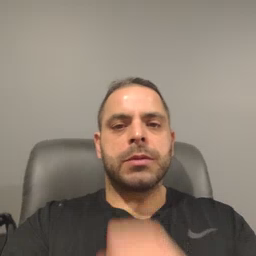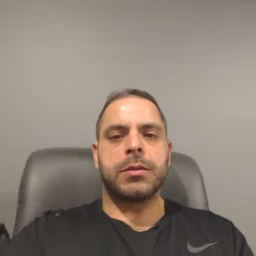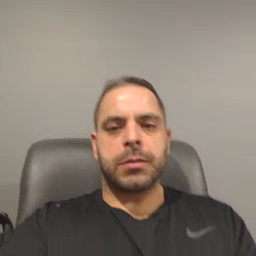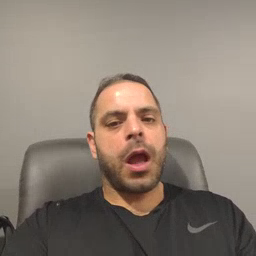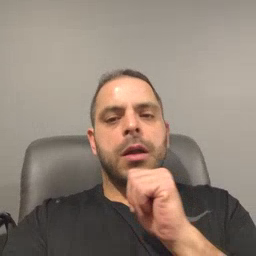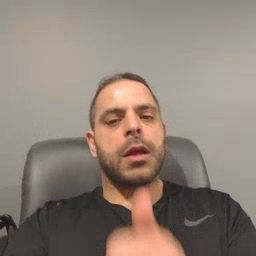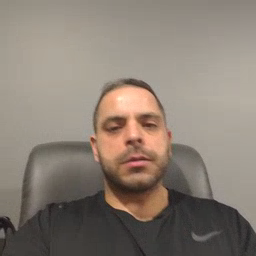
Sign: not